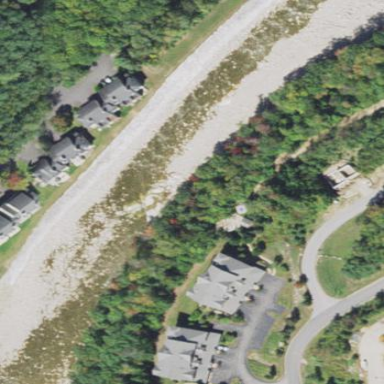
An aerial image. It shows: Rapids in the waterway.